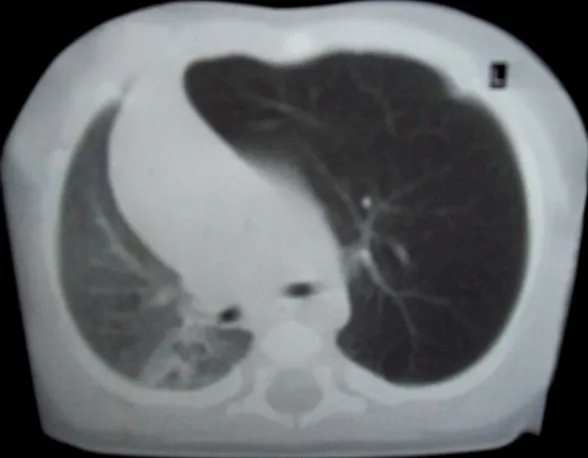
CT scan showed a hyperluscent, hyper extended lobe attenuated but intact pattern of organized vascularity.
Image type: radiology (ct)